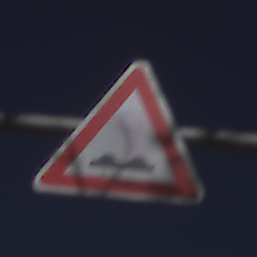
Verkehrszeichen: UnebeneFahrbahn
Umgebung: Outdoor, Nature
Tageszeit: MorningAfternoon
Wetter: Clear
Licht: Natural
Jahreszeit: NotSpecified
Kontrast: HighContrast